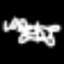
Label: frog